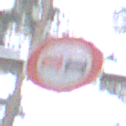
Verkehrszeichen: Ueberholverbot
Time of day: Midday
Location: Outdoor (Nature)
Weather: Overcast
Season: NotSpecified
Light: Natural